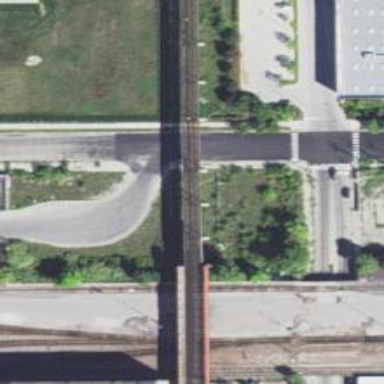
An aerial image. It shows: Bridge with electrified rails.